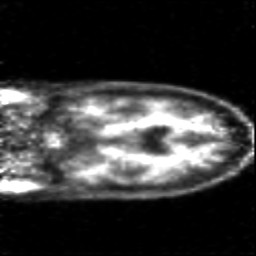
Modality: PET
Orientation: coronal
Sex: female
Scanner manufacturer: siemens